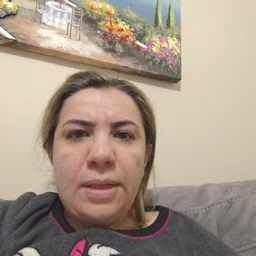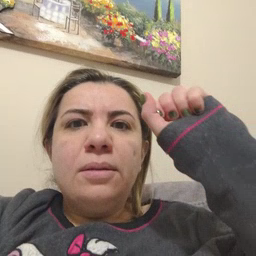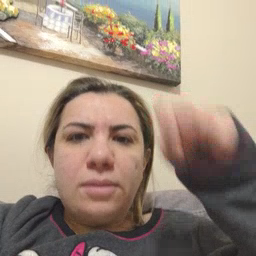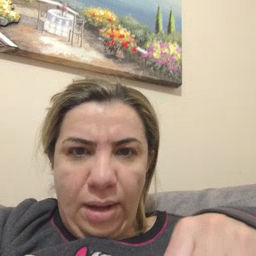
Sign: can